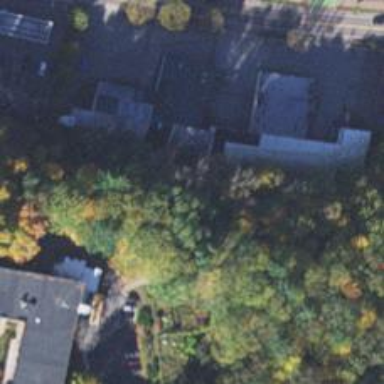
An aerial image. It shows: Bakery located inside building.